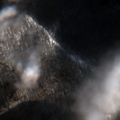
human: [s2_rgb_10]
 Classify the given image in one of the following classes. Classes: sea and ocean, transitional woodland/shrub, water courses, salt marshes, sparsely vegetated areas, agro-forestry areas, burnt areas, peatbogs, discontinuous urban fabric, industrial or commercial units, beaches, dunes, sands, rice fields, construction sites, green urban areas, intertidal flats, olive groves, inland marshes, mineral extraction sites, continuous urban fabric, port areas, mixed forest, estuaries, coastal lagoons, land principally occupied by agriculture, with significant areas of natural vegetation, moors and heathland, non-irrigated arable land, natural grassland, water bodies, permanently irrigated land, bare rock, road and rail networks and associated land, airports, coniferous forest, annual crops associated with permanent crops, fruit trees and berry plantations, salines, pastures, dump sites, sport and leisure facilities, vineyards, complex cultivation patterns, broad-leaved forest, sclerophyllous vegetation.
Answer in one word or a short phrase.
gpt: broad-leaved forest